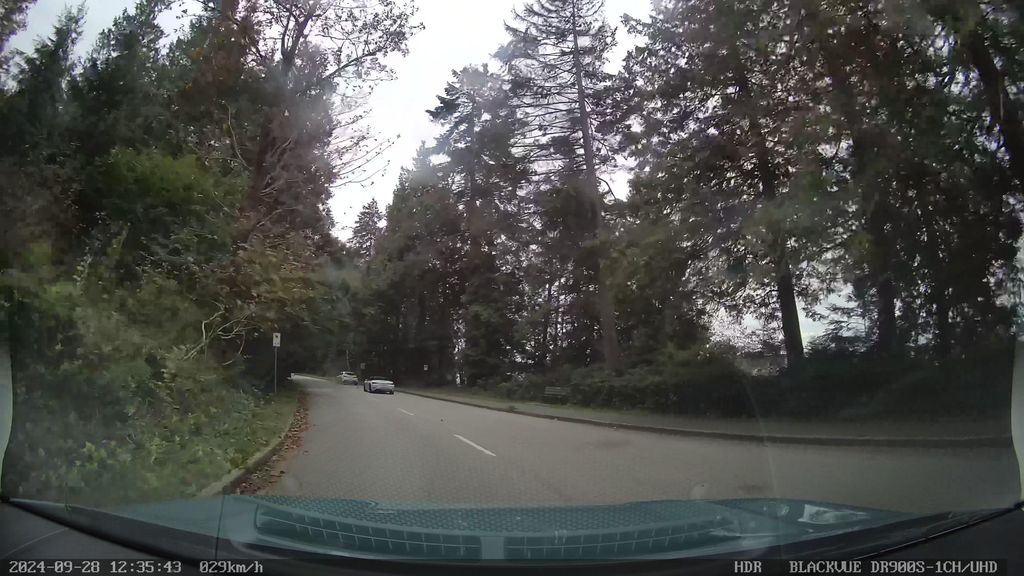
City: vancouver